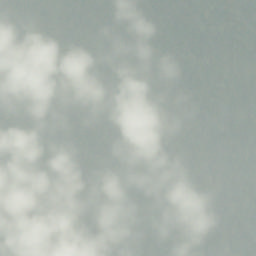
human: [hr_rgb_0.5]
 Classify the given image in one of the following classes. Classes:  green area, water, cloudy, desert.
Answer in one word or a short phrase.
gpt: cloudy